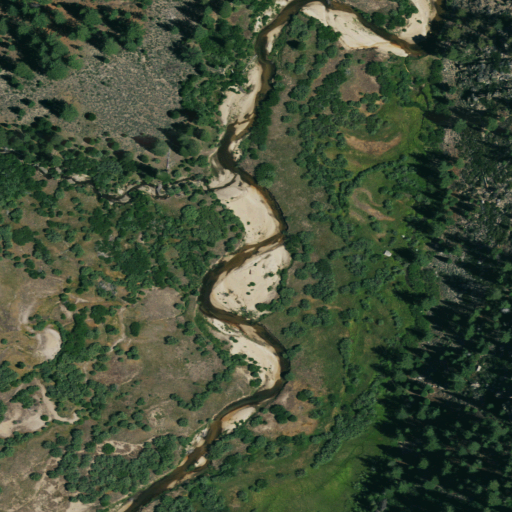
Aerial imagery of valley in California named Murray Canyon containing woody wetlands, evergreen forest, shrub, and herbaceous wetlands